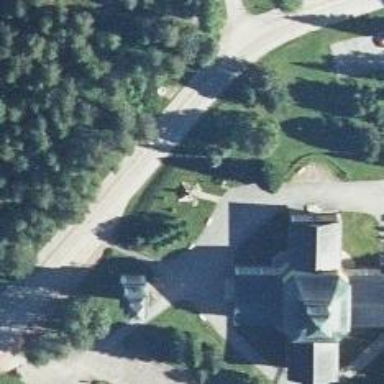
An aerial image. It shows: Historic memorial.